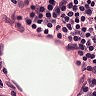
Metastatic tissue present: no